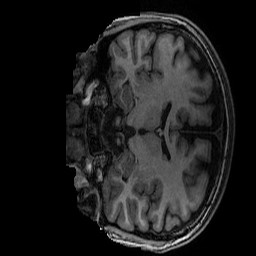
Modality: T1w
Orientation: coronal
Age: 14
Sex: female
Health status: ill
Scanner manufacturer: ge
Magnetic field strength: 3 T
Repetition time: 0.007664 s
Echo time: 0.00342 s